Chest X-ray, AP view. Patient: 43 years old, sex F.
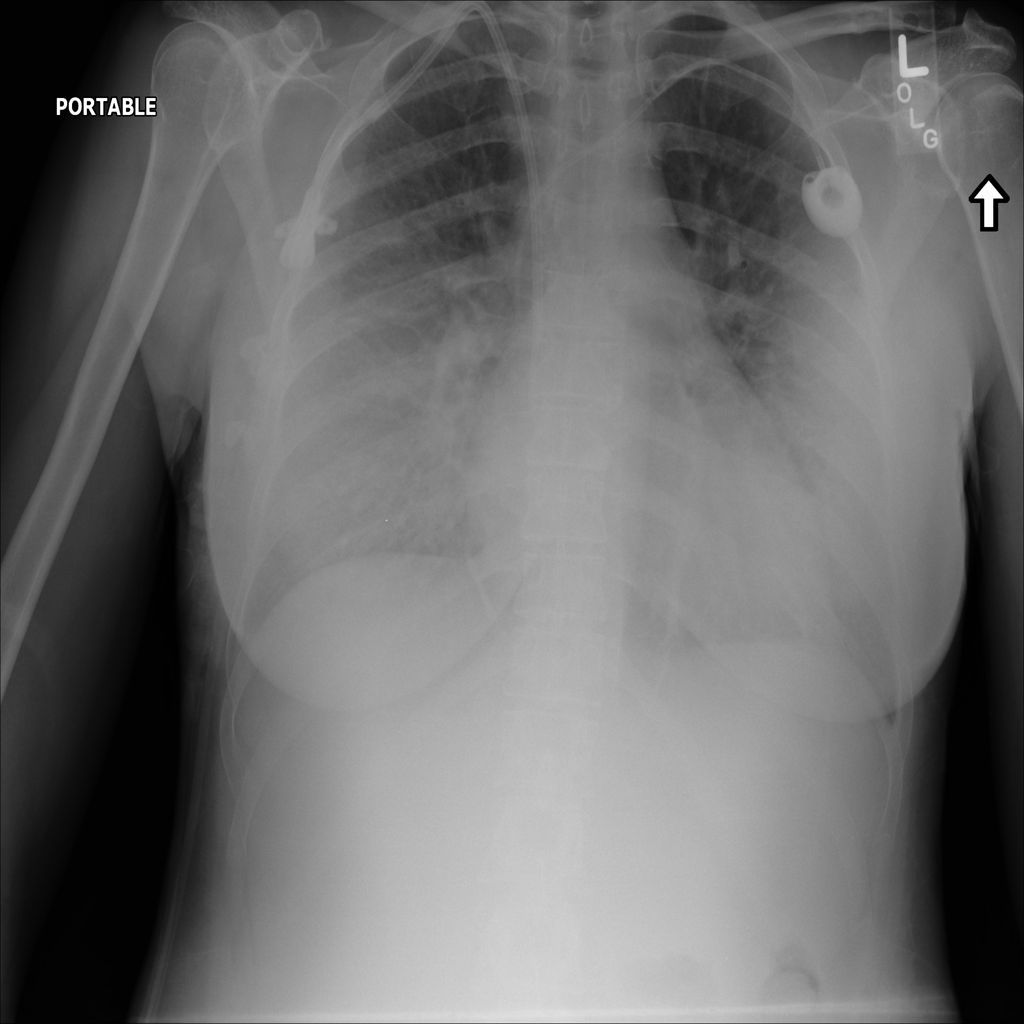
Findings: No Finding